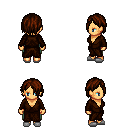
a pixel art fantasy rpg character, female body template, human, tanned skin, brown robe, teal pants, brown bangs hairstyle, white slippers, four views (front, back, left, right), 2x2 character sprite sheet, small pixel art, hard edges, no anti-aliasing